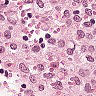
Metastatic tissue present: no